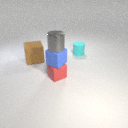
small red rubber cube below small blue rubber cube